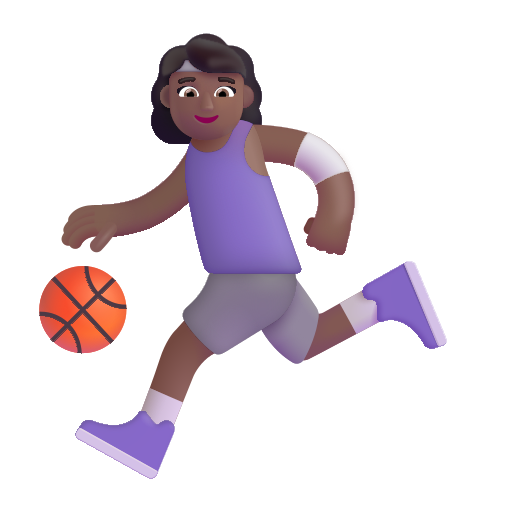
woman bouncing ball color  dark